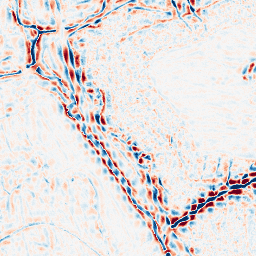
Category: wavelet
Decomposition family: wavelet_biorthogonal
Decomposition parameters: wavelet: bior5.5
level: 3
Upsampling method: bicubic
Upsampling parameters: scale: 8
Upsampling scale: 8